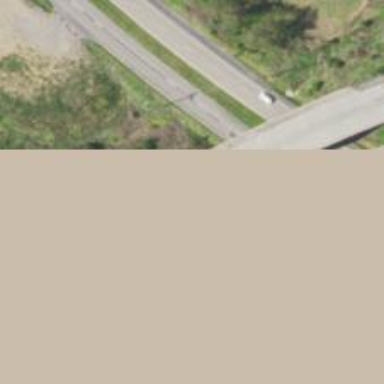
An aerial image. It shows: Asphalt bridge over motorway.